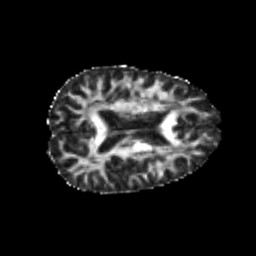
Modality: FA
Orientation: axial
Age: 25
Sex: female
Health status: healthy
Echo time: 0.074 s